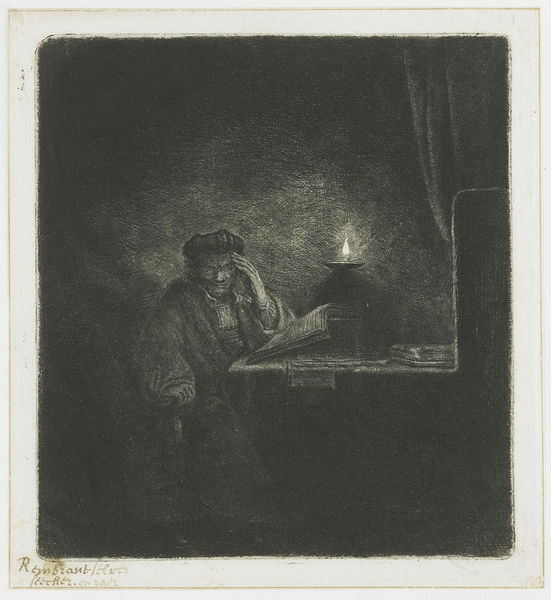
Titel: Een student aan tafel bij kaarslicht
Künstler: Rembrandt Harmensz. van Rijn
Standort: Amsterdam
Institution: Rijksmuseum
Schlagwörter: dunkel, hand, mann, hut, licht, tisch, zeichnung, rembrandt, vorhang, dunkelheit, papier, kerze, flamme, buch, radierung, zeitung, öllampe, rembrand